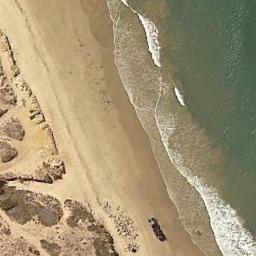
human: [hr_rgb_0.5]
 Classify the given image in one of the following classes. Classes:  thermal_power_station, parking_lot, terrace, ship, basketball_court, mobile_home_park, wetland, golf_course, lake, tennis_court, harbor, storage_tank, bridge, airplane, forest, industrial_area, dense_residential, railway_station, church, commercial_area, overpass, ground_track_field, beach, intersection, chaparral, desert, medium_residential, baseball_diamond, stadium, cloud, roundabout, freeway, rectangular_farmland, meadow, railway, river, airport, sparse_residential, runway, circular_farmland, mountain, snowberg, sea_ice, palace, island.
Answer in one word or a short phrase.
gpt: beach